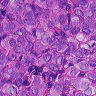
Metastatic tissue present: yes